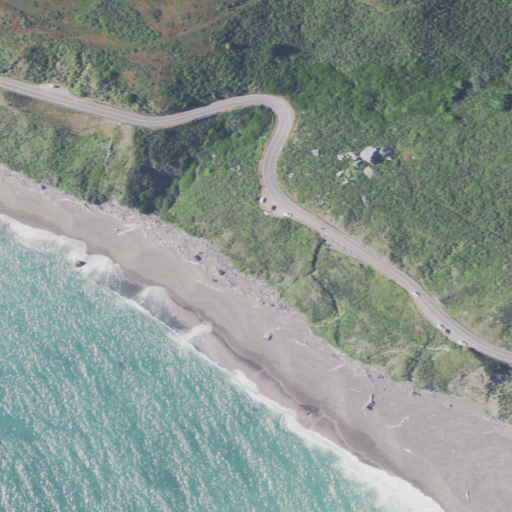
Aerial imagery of beach in California named Jenner Beach containing shrub, open water, low intensity development, herbaceous wetlands, medium intensity development, evergreen forest, open development, and barren land